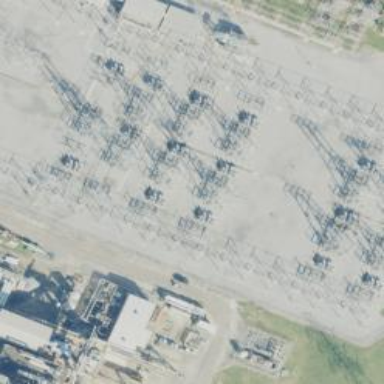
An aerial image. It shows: Switch for power supply.